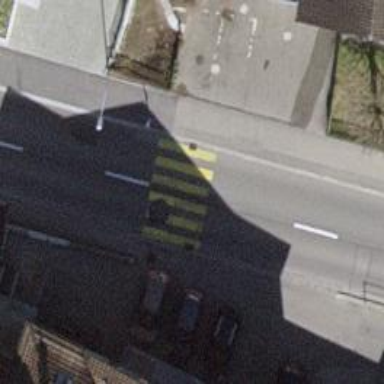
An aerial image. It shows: Footway with asphalt surface and crossing.